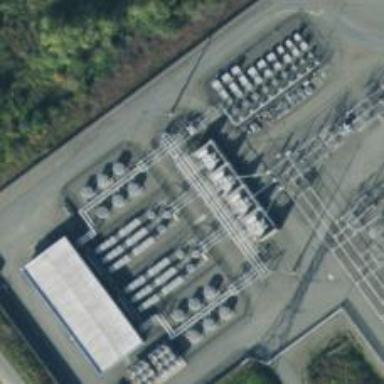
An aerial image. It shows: Outdoor switch for power.